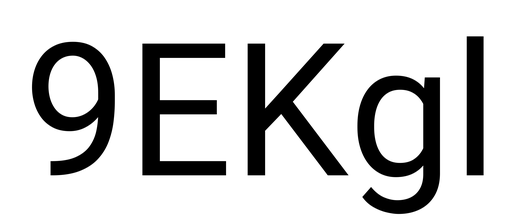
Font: Roboto_Regular